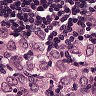
Metastatic tissue present: yes